Interaction volume radius: 5 \u00c5
Interaction volume height: 15 \u00c5
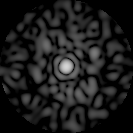
Disorder parameter: 0.8568